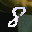
Label: 8